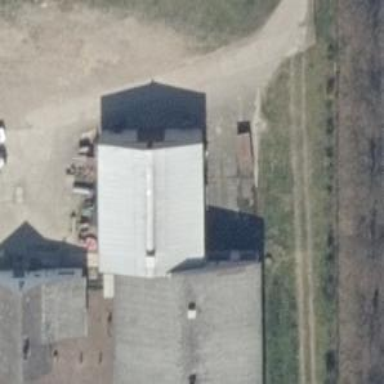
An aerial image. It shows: Farm auxiliary building with gabled roof oriented across.